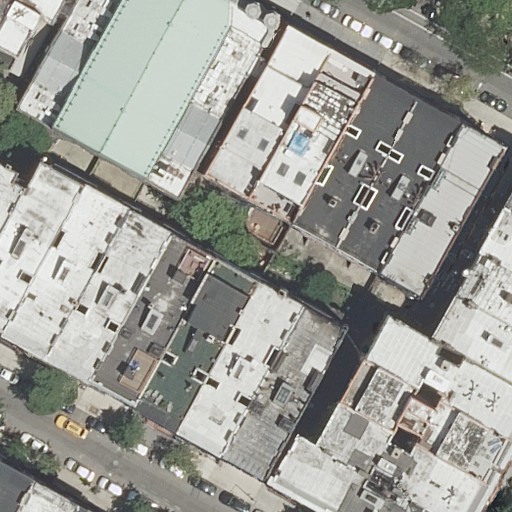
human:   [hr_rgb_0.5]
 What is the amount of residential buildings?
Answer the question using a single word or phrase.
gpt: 25

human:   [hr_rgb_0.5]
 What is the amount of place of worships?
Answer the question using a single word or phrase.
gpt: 1

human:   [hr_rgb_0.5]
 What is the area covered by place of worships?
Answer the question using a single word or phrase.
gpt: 1296m2

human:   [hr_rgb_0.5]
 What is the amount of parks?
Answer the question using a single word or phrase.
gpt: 1

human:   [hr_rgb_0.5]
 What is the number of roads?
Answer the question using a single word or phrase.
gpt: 2

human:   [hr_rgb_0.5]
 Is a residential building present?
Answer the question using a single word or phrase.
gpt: yes

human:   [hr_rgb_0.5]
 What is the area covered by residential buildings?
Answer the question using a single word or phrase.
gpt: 5784m2

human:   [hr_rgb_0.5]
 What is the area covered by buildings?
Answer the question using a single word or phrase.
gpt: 7080m2

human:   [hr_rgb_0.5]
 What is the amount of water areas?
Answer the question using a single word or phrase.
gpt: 0

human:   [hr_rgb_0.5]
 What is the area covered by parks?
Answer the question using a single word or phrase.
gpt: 3m2

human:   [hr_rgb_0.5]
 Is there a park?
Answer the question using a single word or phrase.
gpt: yes

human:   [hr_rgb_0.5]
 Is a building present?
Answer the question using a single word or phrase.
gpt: yes

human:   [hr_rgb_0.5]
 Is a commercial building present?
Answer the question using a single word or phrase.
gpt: no

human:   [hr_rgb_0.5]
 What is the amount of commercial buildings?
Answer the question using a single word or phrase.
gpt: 0

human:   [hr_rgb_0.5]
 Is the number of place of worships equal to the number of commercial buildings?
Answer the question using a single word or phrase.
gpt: no

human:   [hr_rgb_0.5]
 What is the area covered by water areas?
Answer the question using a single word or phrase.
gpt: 0m2

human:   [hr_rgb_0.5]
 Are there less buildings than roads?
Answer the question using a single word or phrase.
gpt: no

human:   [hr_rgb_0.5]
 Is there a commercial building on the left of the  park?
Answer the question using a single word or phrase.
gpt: no

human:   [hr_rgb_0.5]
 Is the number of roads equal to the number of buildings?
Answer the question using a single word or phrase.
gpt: no

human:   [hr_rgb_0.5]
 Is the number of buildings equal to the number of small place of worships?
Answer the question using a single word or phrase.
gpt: no

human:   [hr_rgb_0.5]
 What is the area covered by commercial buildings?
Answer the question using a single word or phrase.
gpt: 0m2

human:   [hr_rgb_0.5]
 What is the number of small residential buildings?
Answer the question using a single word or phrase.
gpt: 7

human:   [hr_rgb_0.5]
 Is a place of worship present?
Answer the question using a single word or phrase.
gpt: yes

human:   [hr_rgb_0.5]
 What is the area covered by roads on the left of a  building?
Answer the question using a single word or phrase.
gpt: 0m2

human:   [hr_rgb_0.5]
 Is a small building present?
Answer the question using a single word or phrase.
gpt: yes

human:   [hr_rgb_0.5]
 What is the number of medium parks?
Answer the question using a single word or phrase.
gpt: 0

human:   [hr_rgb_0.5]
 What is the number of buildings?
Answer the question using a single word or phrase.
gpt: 26

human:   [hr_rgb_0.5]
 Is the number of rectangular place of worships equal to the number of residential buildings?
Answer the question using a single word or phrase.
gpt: no

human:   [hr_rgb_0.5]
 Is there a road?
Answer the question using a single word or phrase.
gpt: yes

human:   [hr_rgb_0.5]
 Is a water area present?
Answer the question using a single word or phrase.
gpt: no

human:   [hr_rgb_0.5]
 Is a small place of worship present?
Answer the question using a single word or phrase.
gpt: no

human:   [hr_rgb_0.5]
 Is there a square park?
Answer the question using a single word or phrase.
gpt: no

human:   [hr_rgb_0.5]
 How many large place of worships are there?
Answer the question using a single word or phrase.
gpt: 1

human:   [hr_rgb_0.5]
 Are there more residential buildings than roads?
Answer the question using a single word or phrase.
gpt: yes

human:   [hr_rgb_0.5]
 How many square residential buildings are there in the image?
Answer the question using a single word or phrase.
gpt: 0

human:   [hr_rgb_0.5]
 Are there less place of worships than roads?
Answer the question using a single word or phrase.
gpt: yes

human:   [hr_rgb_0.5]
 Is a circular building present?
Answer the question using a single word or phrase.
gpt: no

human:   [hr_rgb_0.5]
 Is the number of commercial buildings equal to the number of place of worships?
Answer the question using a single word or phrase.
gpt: no

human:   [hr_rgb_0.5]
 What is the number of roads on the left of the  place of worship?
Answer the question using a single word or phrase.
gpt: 0

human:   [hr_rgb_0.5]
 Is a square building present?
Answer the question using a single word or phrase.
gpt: no

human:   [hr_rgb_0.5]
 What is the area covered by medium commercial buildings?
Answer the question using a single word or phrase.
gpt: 0m2

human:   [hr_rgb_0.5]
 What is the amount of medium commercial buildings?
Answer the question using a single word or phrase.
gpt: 0

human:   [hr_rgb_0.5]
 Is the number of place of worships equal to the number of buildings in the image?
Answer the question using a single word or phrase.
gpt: no

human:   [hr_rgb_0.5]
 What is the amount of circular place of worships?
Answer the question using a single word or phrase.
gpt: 0

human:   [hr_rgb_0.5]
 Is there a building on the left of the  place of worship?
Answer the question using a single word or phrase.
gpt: yes

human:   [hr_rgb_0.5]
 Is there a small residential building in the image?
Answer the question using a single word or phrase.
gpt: yes

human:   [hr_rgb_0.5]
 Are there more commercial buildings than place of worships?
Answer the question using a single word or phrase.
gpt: no

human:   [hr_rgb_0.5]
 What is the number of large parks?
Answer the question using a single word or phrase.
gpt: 0

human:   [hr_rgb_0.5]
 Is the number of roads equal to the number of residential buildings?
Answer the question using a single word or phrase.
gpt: no

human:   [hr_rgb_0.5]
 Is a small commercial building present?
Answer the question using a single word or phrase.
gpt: no

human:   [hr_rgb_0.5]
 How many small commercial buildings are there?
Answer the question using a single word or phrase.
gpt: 0

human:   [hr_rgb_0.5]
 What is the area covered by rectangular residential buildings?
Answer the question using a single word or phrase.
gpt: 1819m2

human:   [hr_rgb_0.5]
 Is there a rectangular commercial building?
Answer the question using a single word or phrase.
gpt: no

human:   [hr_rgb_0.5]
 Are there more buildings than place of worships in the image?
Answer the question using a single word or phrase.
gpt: yes

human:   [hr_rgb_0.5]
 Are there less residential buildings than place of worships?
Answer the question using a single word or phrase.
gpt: no

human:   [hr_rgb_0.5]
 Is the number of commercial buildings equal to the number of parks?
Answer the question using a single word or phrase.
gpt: no

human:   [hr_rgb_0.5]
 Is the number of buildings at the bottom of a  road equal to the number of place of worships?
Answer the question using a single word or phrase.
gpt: no

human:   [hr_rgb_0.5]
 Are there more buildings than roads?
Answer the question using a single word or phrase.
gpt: yes

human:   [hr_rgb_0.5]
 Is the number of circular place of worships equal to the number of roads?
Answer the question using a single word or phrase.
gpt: no

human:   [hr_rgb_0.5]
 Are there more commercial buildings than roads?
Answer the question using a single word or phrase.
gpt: no

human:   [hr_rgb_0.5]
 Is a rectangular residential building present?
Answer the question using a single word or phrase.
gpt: yes

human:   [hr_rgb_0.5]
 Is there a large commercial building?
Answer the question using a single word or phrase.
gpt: no

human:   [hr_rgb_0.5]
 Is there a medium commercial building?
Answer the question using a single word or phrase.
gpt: no

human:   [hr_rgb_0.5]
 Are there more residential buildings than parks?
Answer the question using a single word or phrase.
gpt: yes